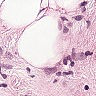
Metastatic tissue present: yes